Field crop: tomato
Growth stage: 2
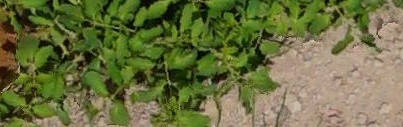
Species: tomato